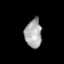
Tissue: lung
Cell type: Epithelial cells
Senescence score: 0.1834
Nuclear area (px): 467
Mean DAPI intensity: 169.565